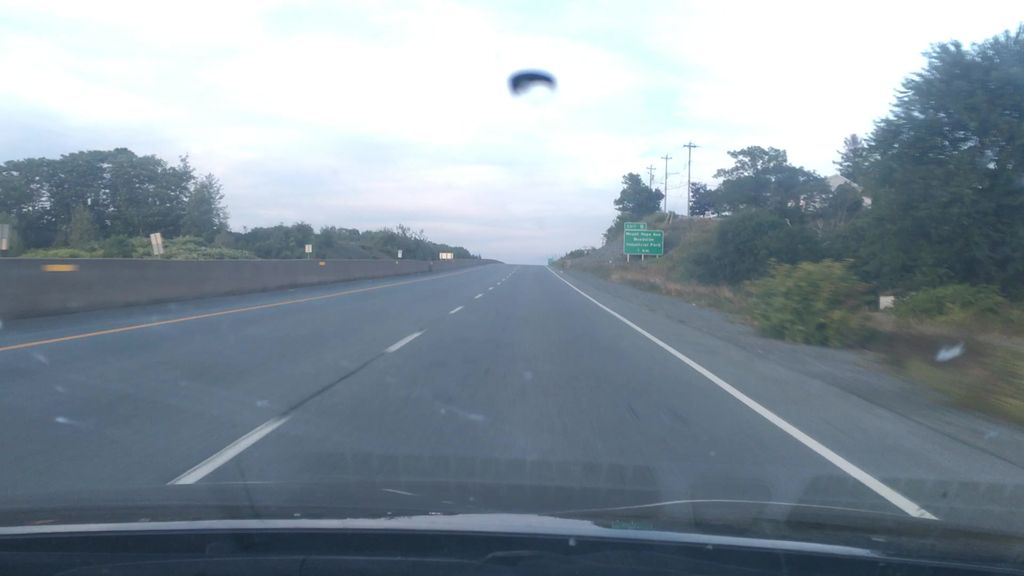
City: halifax